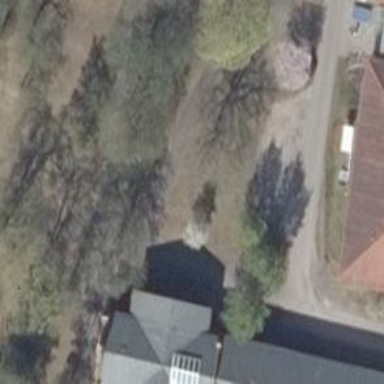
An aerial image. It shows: Semi-evergreen broadleaved tree.